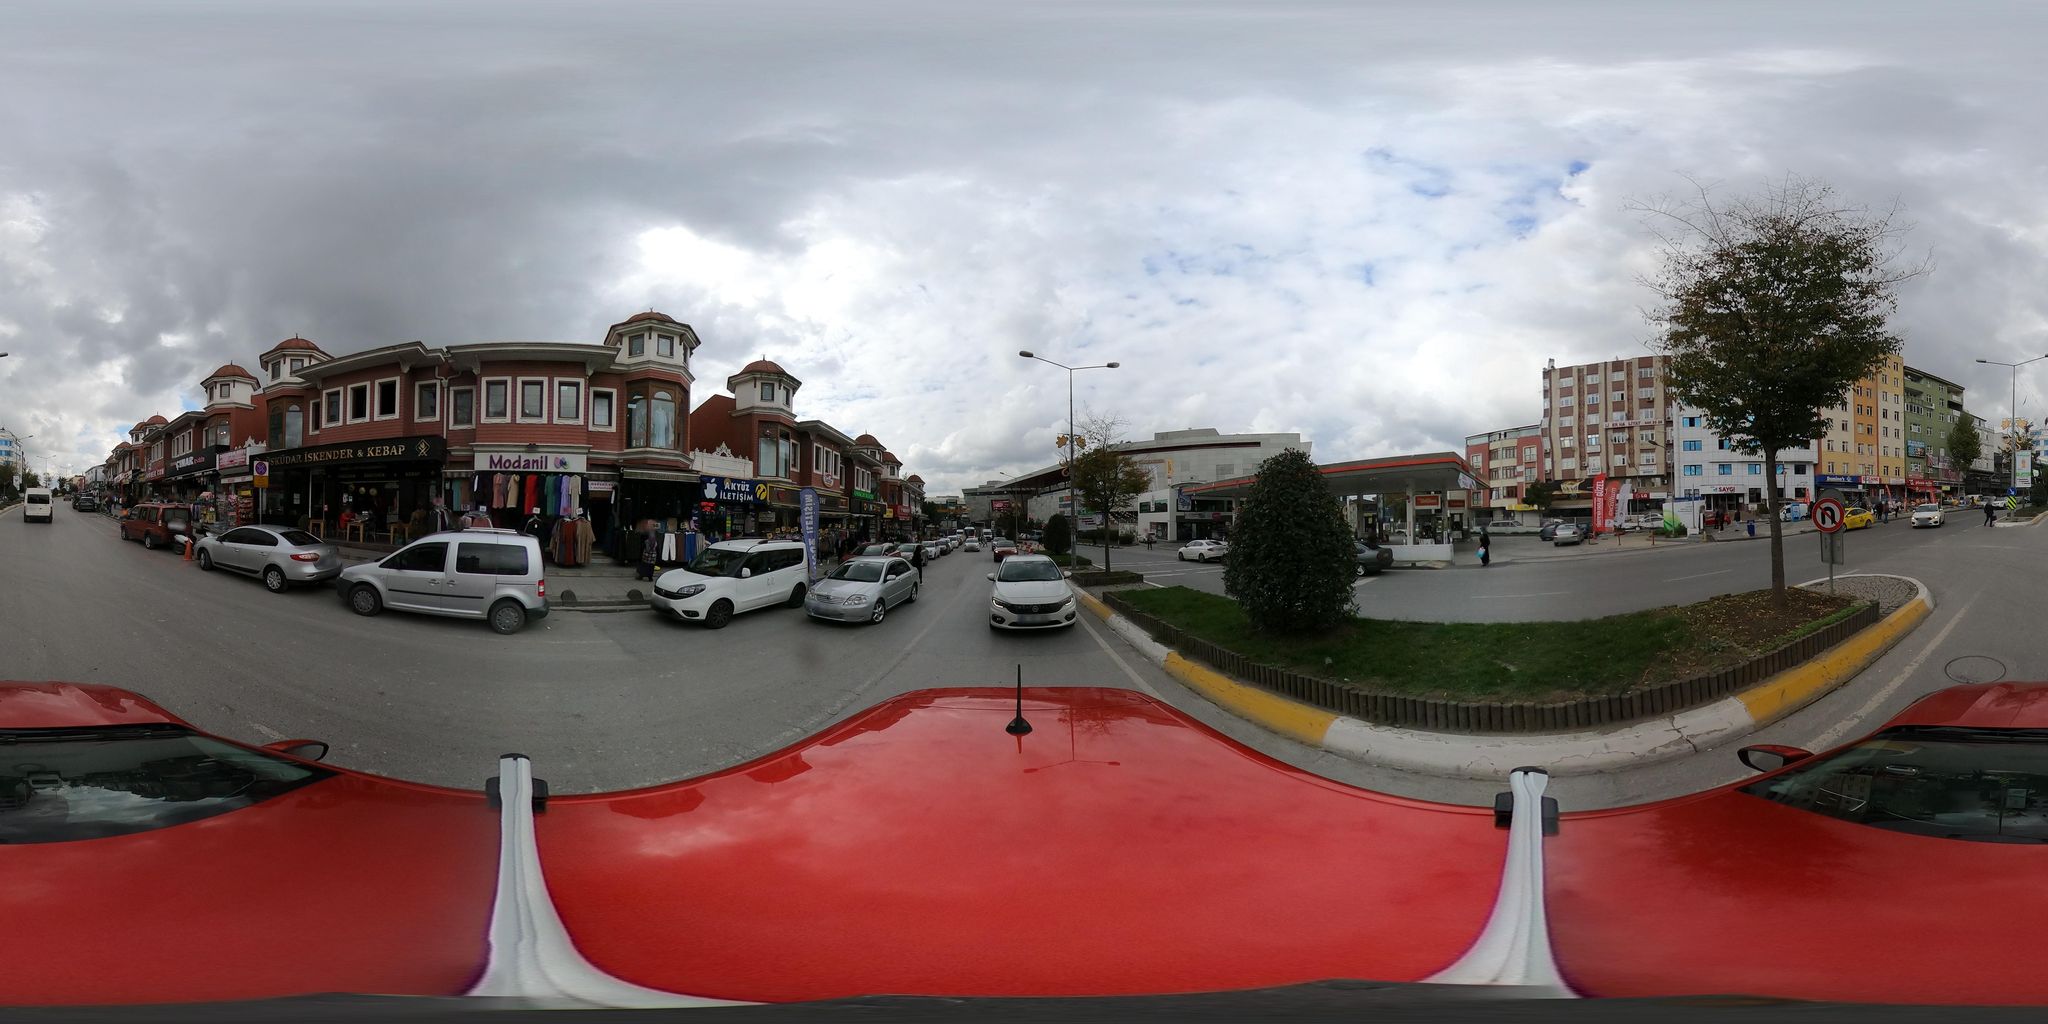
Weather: cloudy
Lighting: day
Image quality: slightly poor
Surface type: cycling surface
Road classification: primary, tertiary
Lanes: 1.0
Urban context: urban centre
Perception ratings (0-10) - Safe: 6.84, Lively: 6.6, Beautiful: 2.46, Boring: 0.95, Depressing: 5.01, Wealthy: 1.51